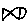
Label: fish